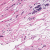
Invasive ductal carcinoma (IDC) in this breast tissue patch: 0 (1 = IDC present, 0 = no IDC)